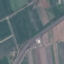
Land use / land cover: Highway